Interaction volume radius: 10 \u00c5
Interaction volume height: 35 \u00c5
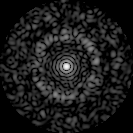
Disorder parameter: 0.8095